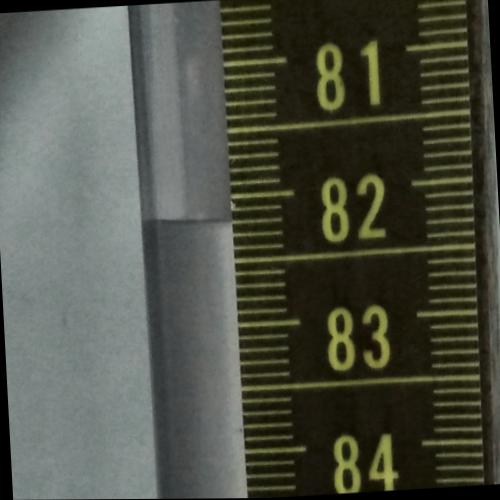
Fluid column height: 82.2 cm